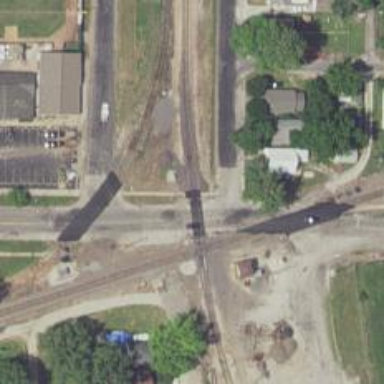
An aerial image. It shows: Railway crossing.